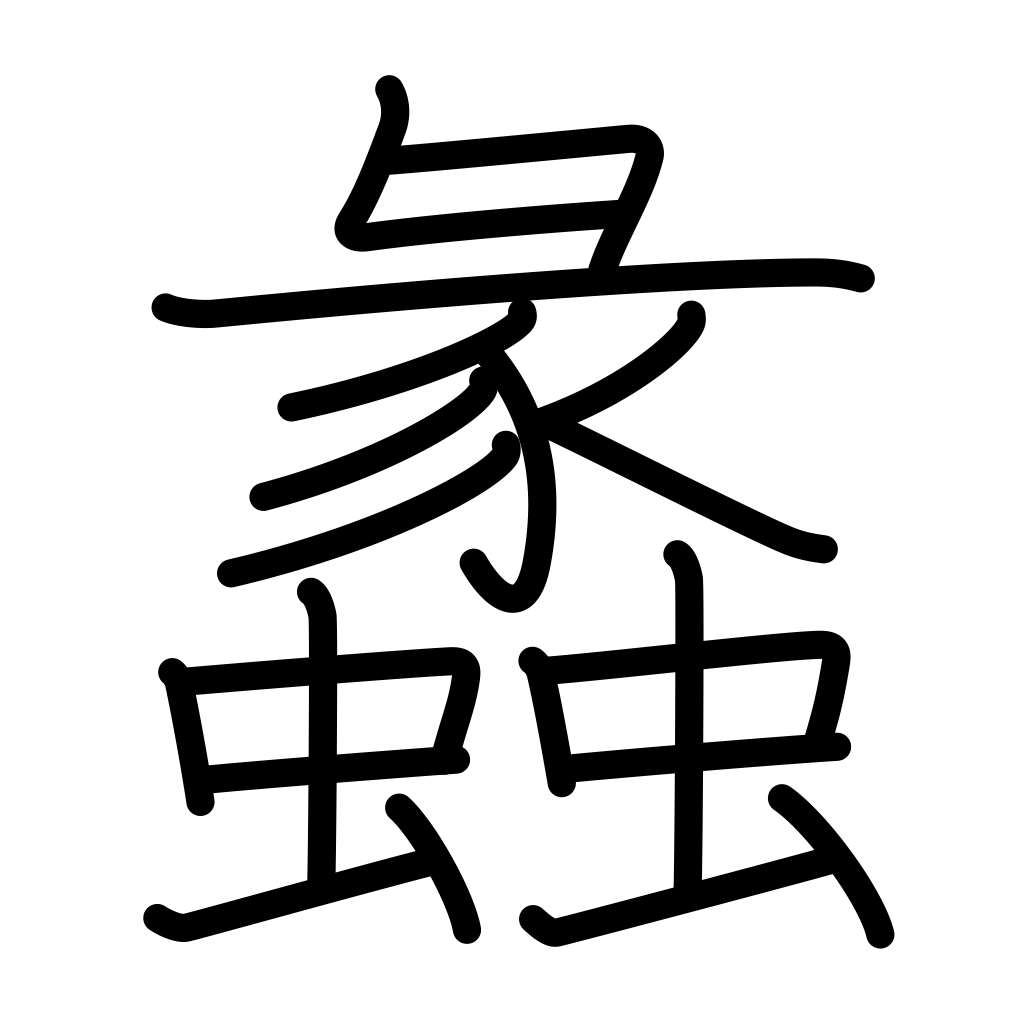
Meaning: worm-eaten, conch